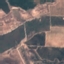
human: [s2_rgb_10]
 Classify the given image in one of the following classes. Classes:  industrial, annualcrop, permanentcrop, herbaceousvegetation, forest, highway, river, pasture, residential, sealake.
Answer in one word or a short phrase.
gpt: PermanentCrop